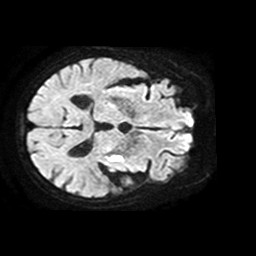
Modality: TRACE
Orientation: axial
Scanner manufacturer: philips
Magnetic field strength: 1.5 T
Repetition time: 3.686 s
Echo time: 0.09411 s